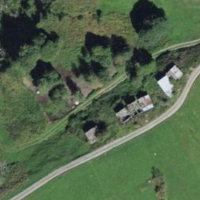
EUNIS habitat code: 24
Species observed at this site:
Chamaenerion angustifolium